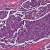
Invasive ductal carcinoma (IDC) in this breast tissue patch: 1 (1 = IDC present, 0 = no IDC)